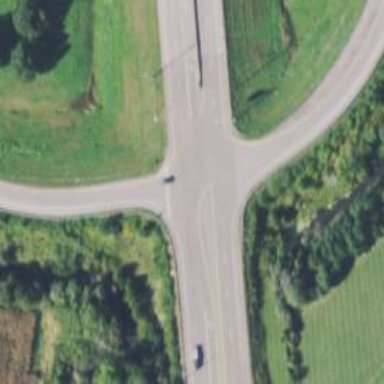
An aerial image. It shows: Primary highway.